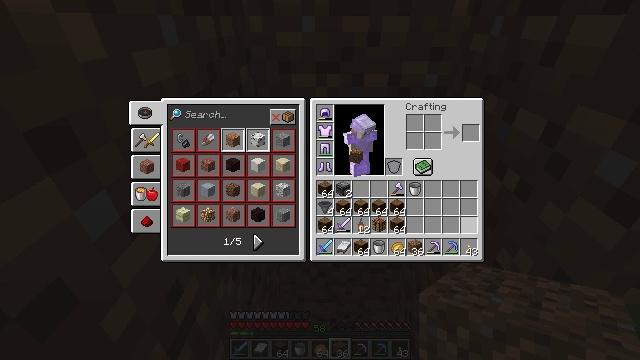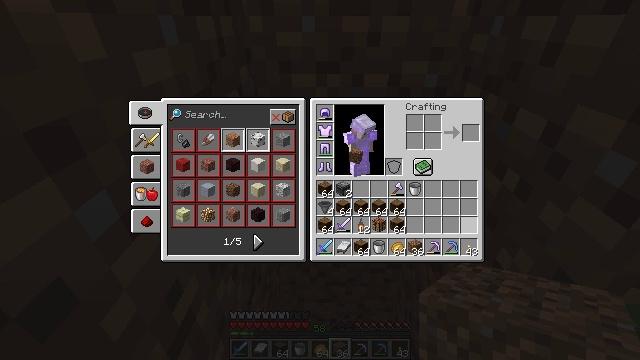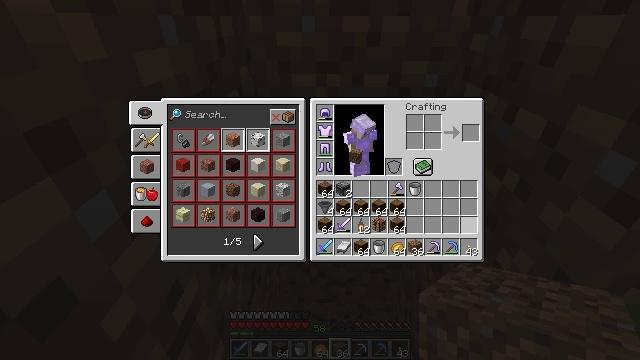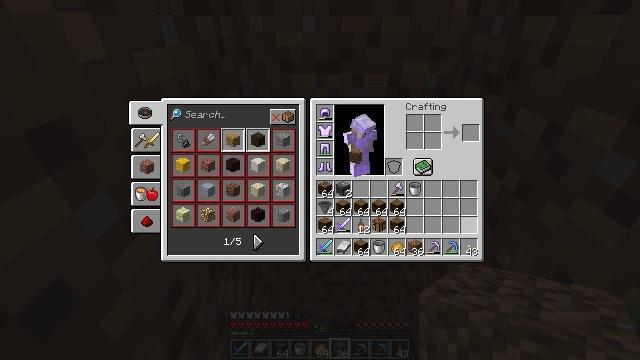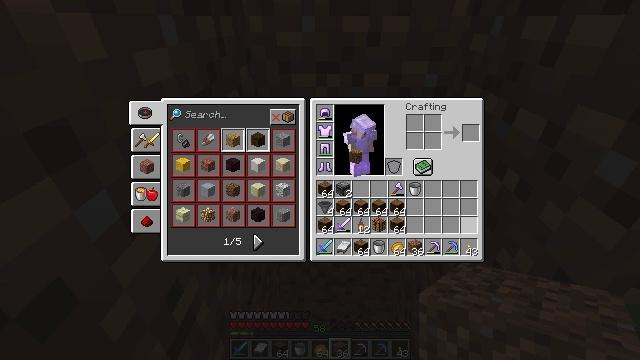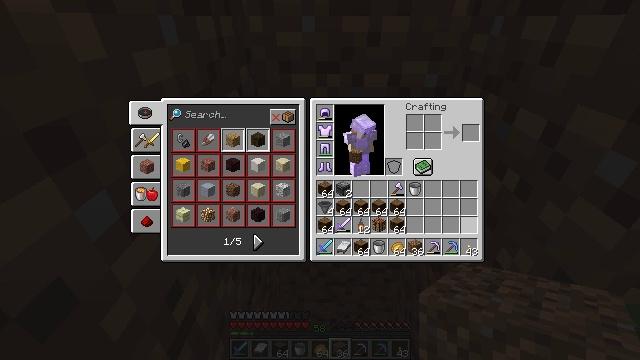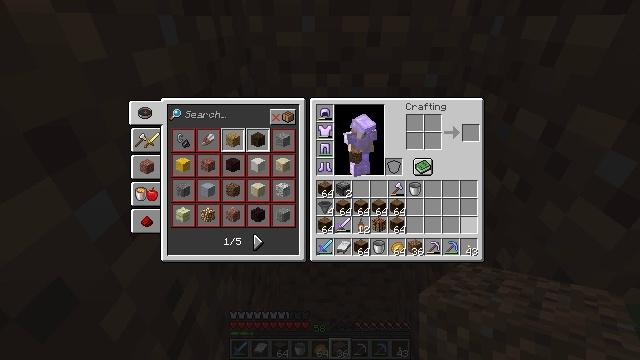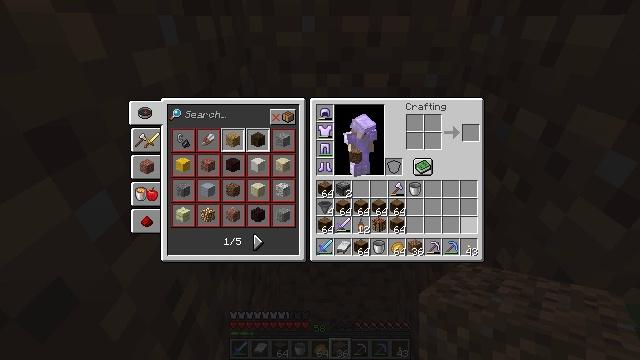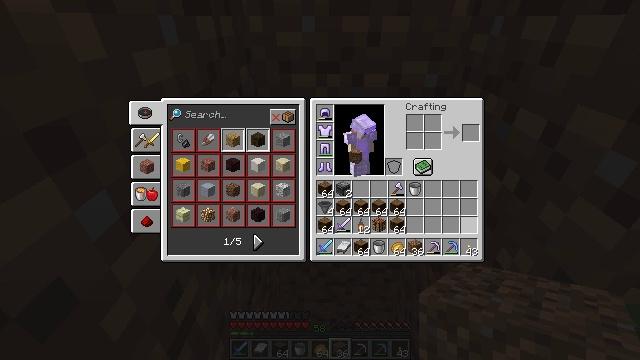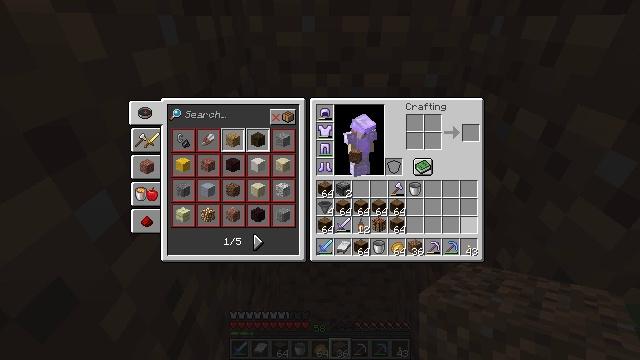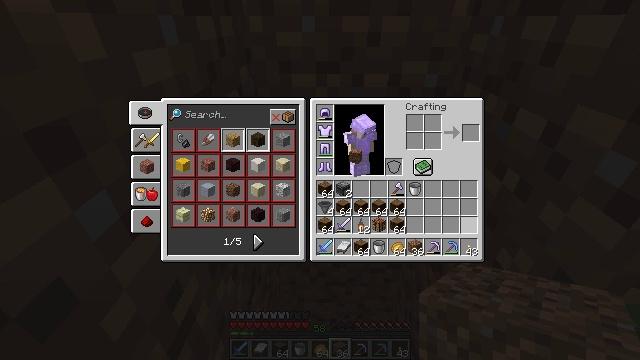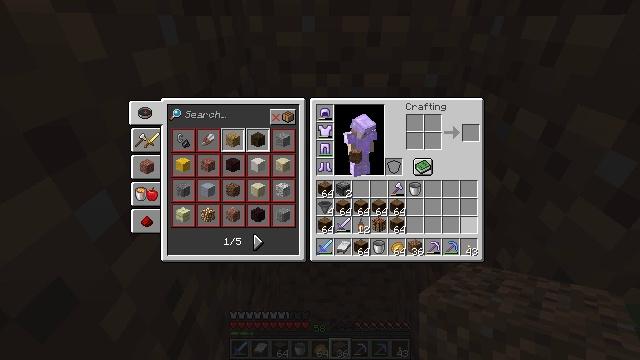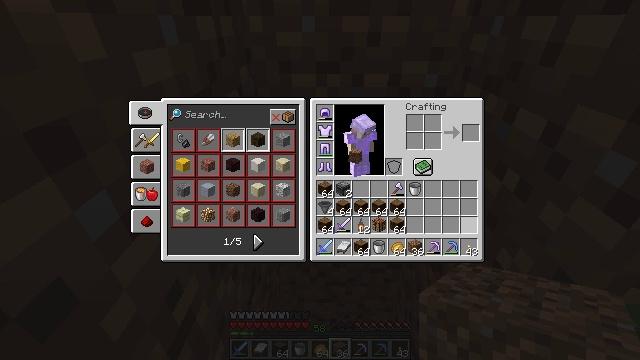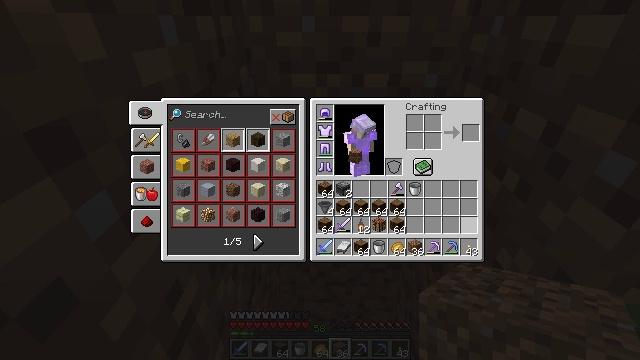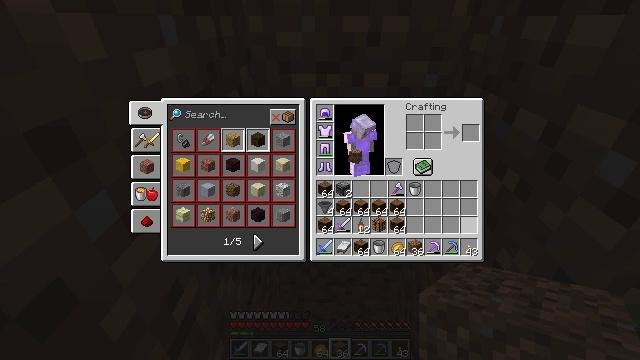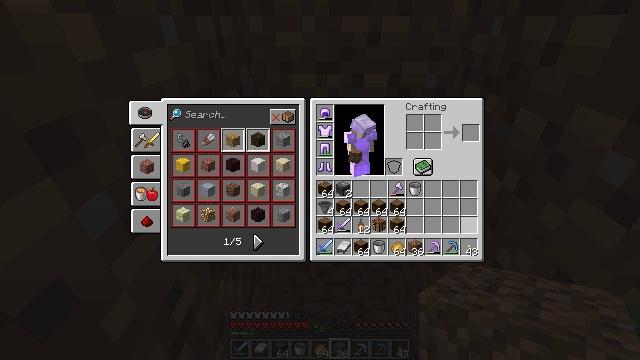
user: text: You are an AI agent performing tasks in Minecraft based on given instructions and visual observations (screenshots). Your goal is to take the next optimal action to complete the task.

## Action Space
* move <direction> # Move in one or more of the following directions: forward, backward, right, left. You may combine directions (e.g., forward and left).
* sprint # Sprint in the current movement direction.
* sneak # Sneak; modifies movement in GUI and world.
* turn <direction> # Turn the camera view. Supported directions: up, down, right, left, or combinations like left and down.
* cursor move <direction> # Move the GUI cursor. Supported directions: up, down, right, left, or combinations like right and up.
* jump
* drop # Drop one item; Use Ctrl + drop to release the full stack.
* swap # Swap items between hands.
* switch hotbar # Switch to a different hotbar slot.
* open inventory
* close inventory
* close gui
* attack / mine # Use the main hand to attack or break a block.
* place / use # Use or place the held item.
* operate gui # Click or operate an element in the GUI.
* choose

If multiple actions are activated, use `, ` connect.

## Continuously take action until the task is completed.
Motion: motion action
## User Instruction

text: Remove a spruce log from the inventory.
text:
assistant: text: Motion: no_op
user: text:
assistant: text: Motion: no_op
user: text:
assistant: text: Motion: no_op
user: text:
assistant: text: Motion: no_op
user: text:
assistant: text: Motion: no_op
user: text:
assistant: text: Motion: no_op
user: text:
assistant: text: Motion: no_op
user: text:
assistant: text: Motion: no_op
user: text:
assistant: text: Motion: no_op
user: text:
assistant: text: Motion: no_op
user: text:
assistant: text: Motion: no_op
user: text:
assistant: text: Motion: no_op
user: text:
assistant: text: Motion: no_op
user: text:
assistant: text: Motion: no_op
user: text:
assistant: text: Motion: no_op
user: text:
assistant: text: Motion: no_op
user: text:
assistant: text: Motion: no_op
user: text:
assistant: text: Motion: no_op
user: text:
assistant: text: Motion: no_op
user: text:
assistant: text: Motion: no_op
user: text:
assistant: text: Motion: no_op
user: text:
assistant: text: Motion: no_op
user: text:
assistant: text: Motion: no_op
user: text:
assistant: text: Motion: no_op
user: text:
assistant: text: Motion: no_op
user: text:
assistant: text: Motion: no_op
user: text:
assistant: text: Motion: no_op
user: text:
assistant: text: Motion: no_op
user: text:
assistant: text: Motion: no_op
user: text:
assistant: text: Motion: no_op